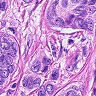
Metastatic tissue present: yes